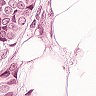
Metastatic tissue present: yes